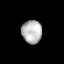
Tissue: prostate
Cell type: T cells
Senescence score: 0.7076
Nuclear area (px): 462
Mean DAPI intensity: 181.861